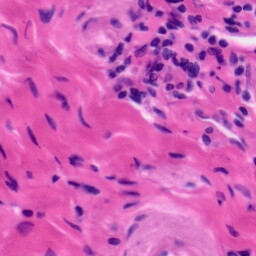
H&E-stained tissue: Tonsil